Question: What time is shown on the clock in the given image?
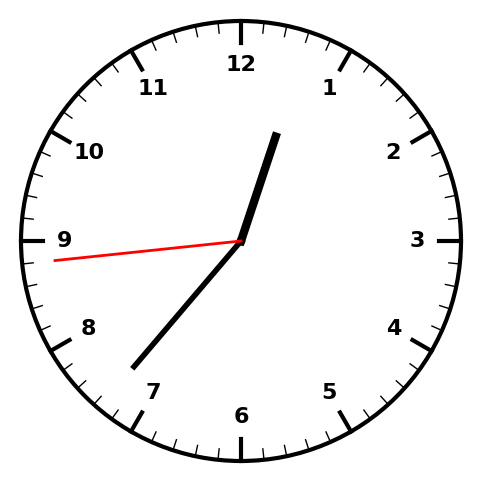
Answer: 12:36:44